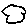
Label: cloud